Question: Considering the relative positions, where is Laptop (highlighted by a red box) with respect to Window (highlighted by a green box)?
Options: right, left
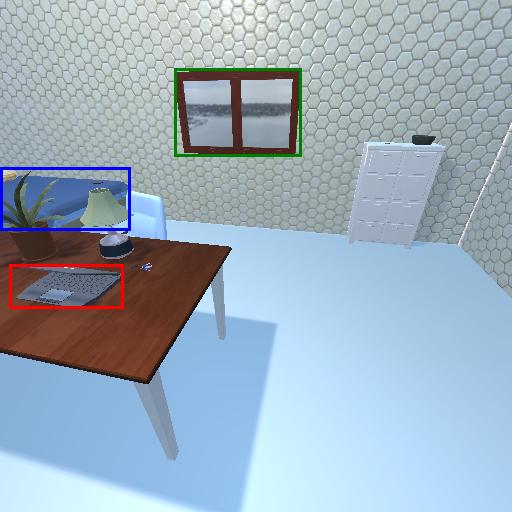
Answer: right